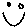
Label: smiley face